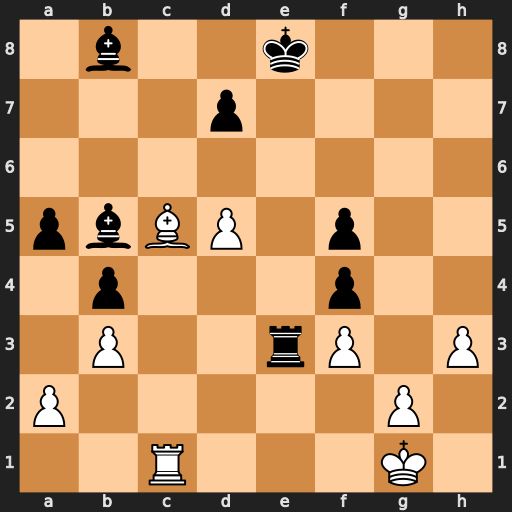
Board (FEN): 1b2k3/3p4/8/pbBP1p2/1p3p2/1P2rP1P/P5P1/2R3K1
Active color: w
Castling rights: -
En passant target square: -
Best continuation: Bxe3 fxe3 Rc8+ Ke7 Rxb8